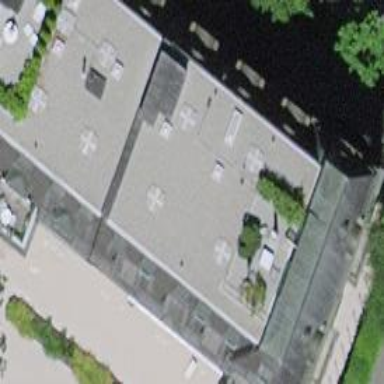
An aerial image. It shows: Office building.